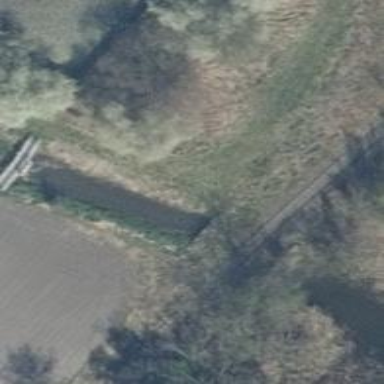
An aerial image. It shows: Disused railway bridge.